Interaction volume radius: 10 \u00c5
Interaction volume height: 10 \u00c5
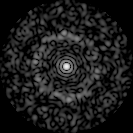
Disorder parameter: 0.8172